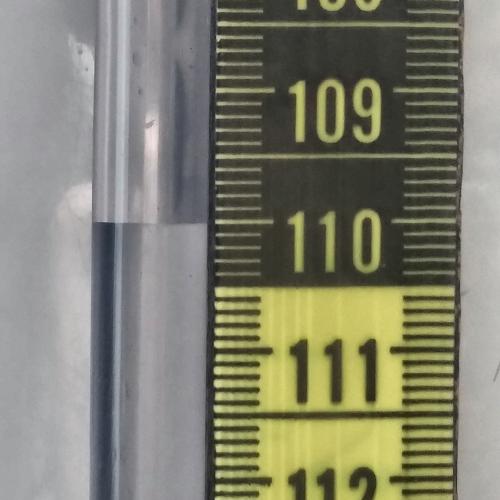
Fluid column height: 110.0 cm